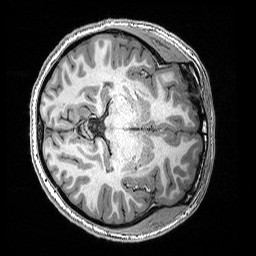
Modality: T1w
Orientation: axial
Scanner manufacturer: siemens
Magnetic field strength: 3 T
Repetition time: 2.53 s
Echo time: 0.0033 s